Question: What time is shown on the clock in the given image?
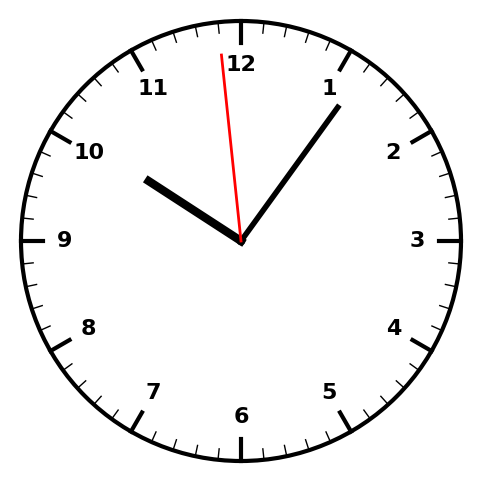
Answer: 10:05:59